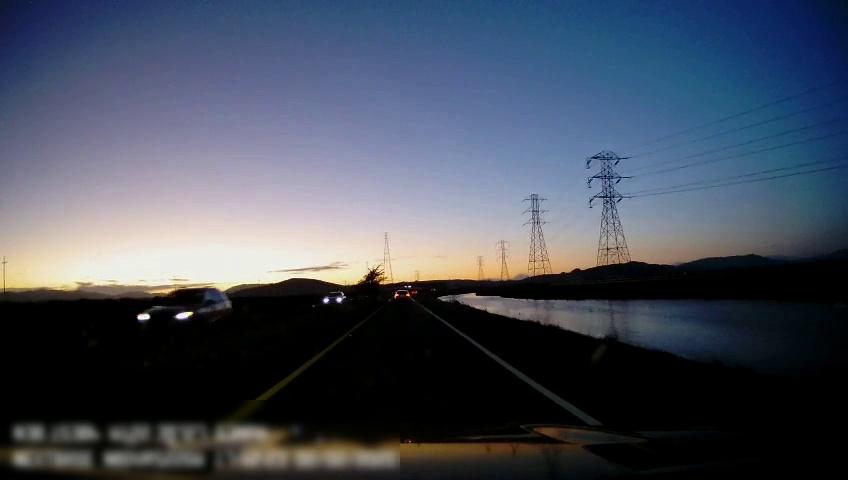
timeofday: Dusk/Dawn/Twilight
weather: Sunny
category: Drivable Space
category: Vehicles | Car
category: Vehicles | Car
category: Vehicles | Car
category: Lanes | Current Lane
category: Lanes | Current Lane